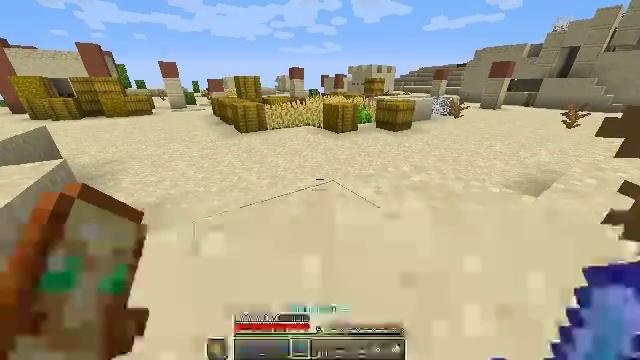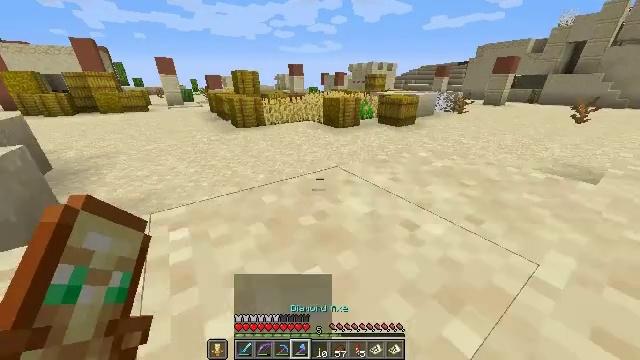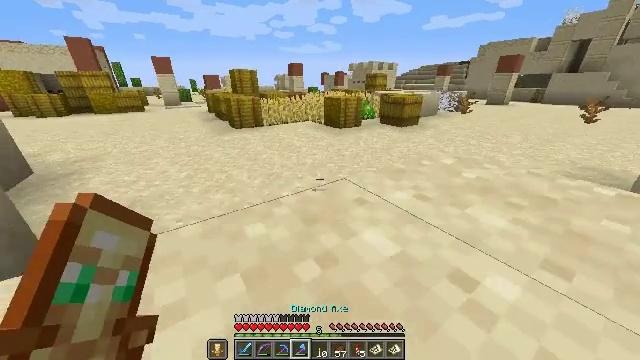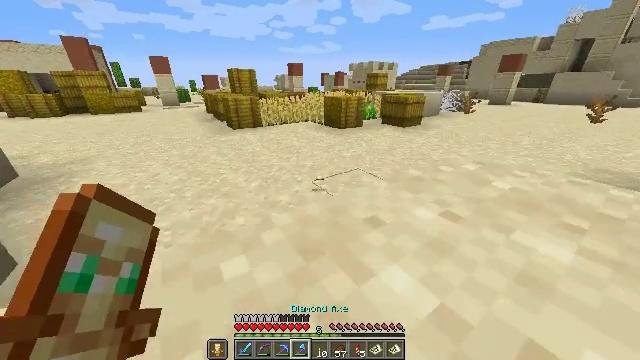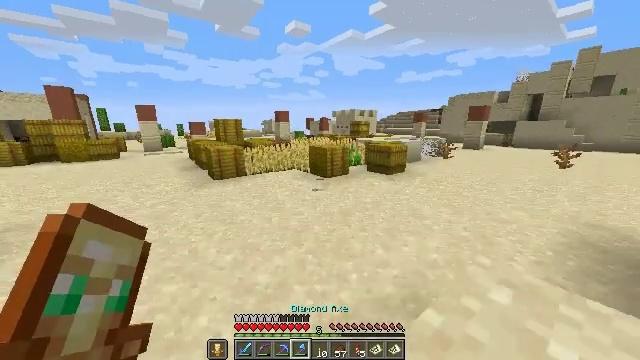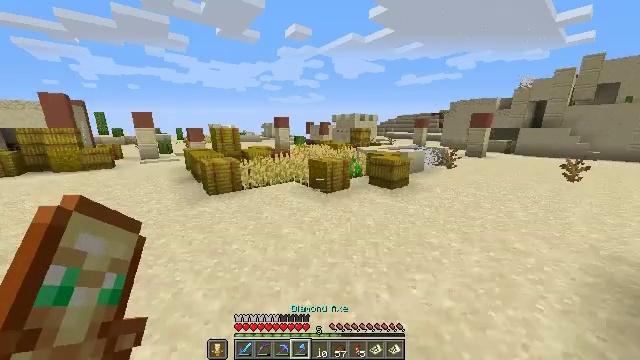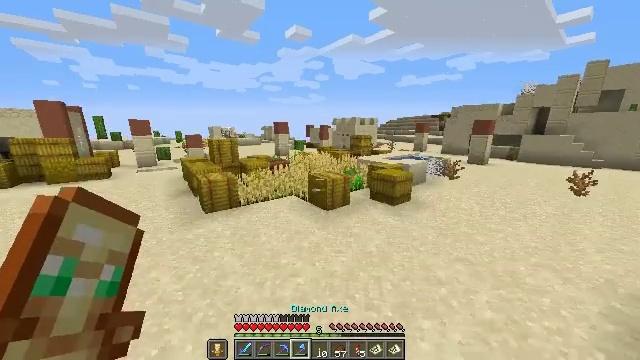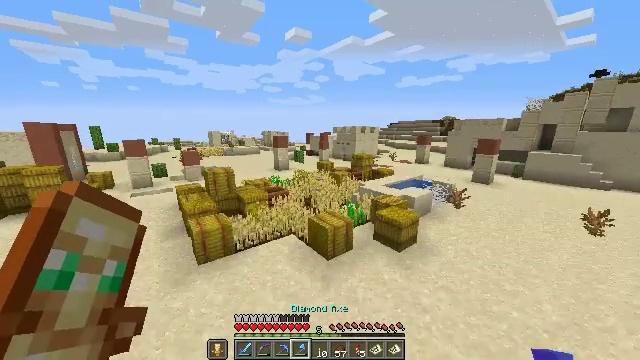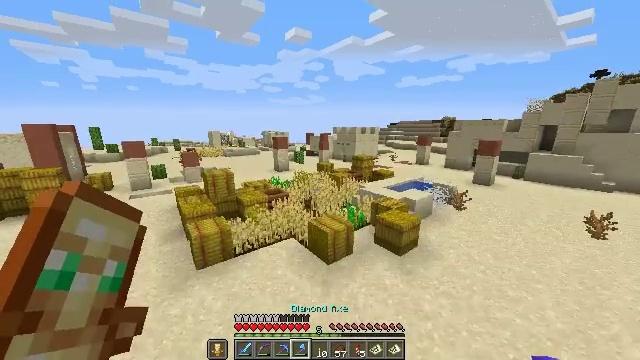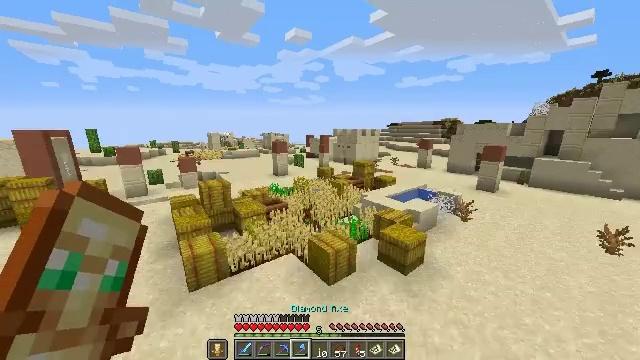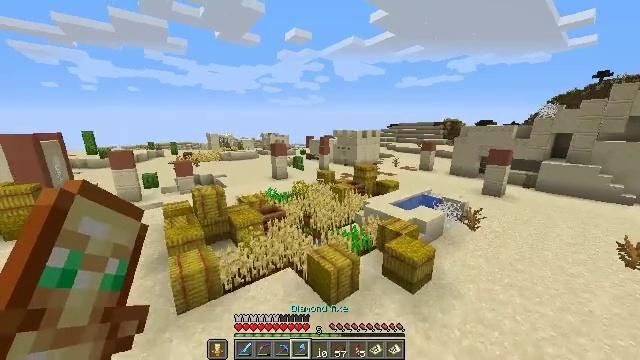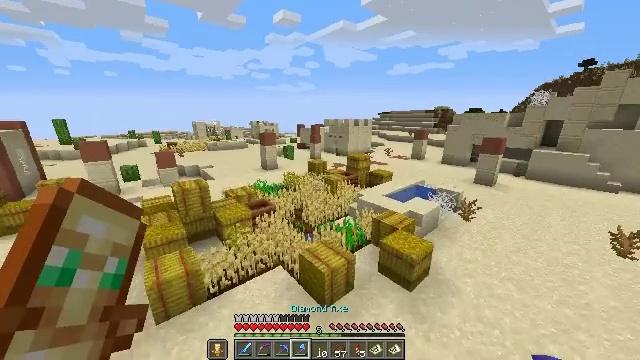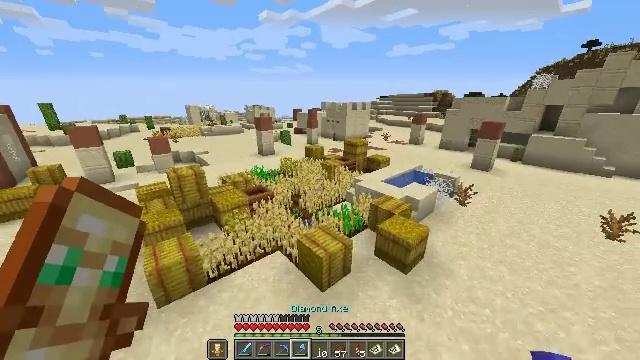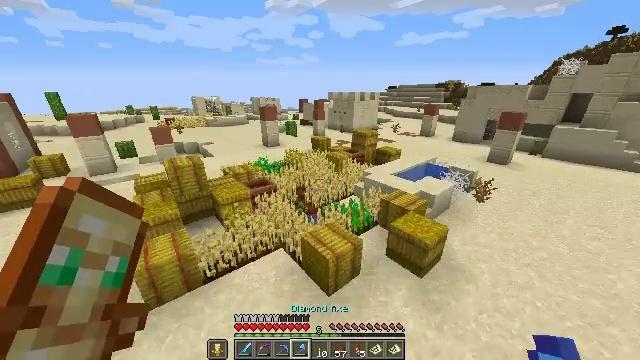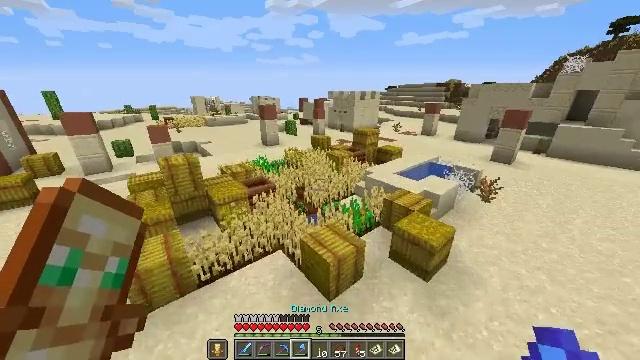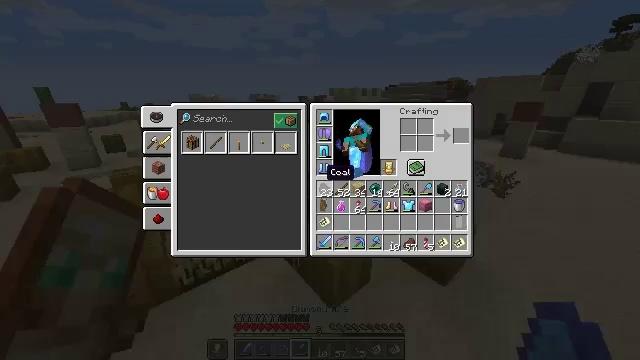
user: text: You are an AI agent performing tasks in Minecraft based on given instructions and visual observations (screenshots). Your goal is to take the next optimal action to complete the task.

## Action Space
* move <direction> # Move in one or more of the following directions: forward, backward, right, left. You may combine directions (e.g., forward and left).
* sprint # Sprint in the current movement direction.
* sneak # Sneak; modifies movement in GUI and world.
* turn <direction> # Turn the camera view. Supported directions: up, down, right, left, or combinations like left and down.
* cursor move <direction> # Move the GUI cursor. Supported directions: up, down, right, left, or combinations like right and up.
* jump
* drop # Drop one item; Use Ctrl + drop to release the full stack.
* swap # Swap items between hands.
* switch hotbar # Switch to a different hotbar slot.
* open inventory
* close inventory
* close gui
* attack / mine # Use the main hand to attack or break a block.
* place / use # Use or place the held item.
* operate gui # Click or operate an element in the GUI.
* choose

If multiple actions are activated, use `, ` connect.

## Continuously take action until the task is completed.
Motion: motion action
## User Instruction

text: Attack the hay block to get hay.
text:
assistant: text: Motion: switch to hotbar 4
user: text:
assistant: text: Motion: no_op
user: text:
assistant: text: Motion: no_op
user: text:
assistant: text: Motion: turn right and up, jump
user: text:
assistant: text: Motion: jump
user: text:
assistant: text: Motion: jump
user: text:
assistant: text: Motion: jump
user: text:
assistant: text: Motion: no_op
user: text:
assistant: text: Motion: no_op
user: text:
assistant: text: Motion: no_op
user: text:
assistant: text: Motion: turn right and down
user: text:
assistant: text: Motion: turn down
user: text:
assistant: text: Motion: turn left and down
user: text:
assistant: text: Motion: no_op
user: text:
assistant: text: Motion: open inventory
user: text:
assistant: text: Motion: open inventory
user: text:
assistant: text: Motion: open inventory
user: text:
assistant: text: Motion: cursor move right and up
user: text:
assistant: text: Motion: no_op
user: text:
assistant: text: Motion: cursor move left and up
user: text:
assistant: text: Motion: sneak, cursor move left and up
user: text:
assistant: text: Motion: sneak
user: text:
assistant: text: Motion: sneak
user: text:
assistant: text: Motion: sneak, operate gui
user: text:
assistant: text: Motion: sneak, operate gui
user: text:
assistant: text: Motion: sneak, cursor move right and down
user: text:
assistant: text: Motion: sneak, cursor move right and down
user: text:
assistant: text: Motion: sneak, cursor move right
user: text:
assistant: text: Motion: sneak
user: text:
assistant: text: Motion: sneak, operate gui